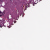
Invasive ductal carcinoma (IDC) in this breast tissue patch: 0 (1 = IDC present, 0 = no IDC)